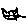
Label: cat